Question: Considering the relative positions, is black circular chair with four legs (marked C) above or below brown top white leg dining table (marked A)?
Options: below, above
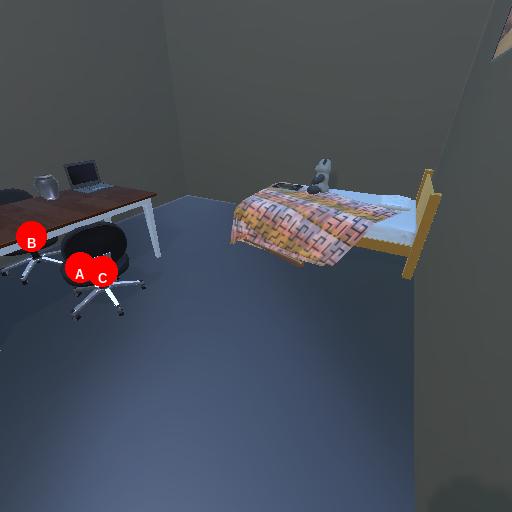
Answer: below